Field crop: maize
Growth stage: 2
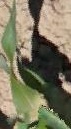
Species: maize